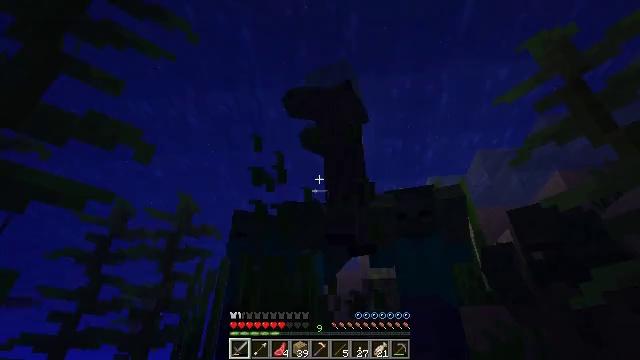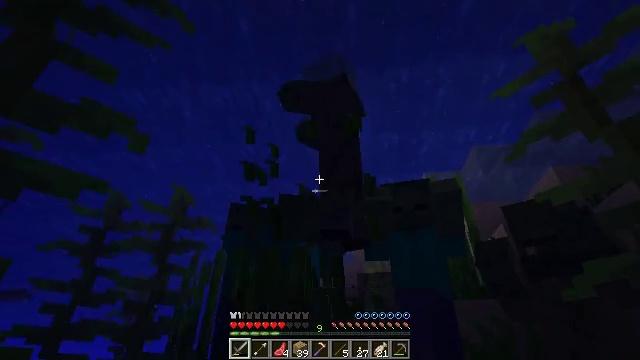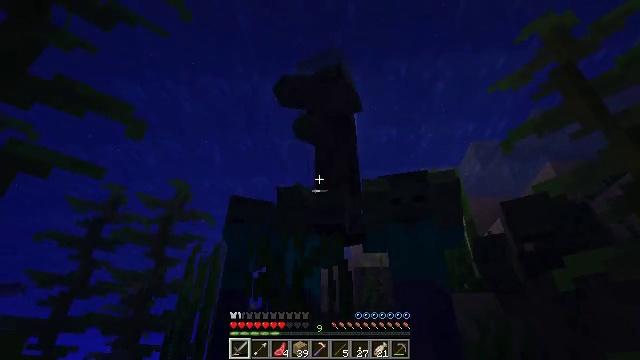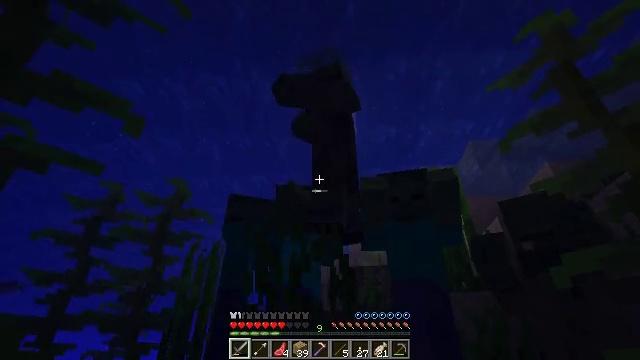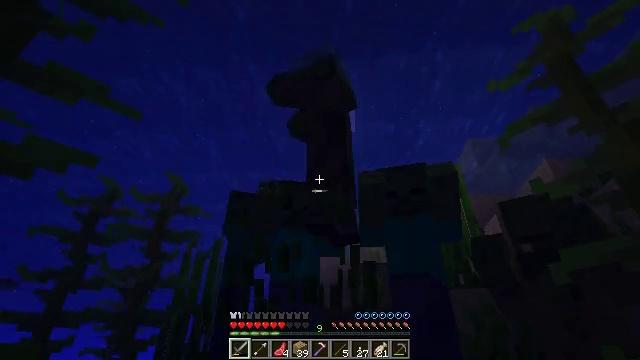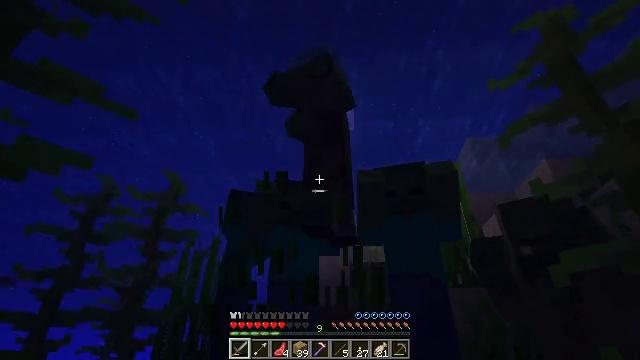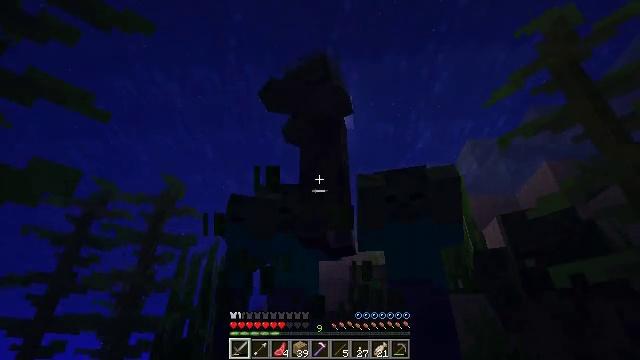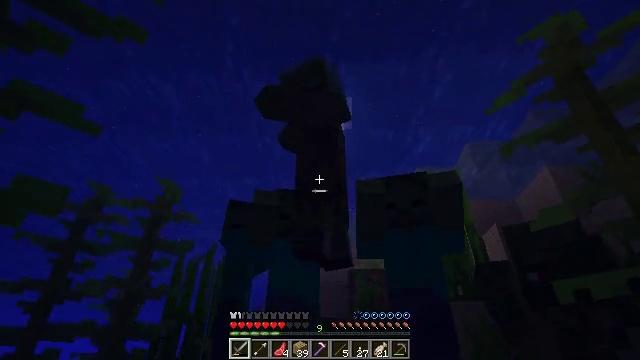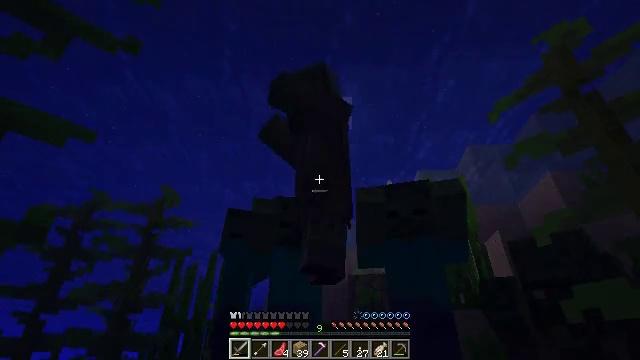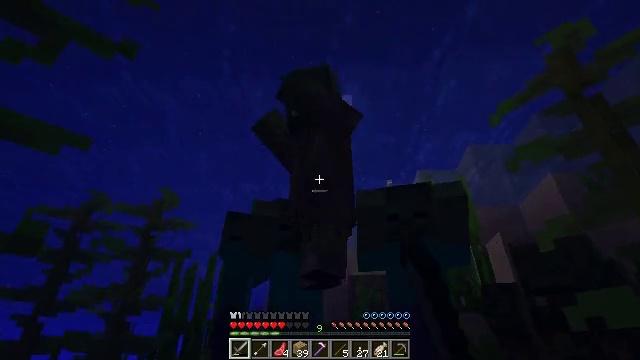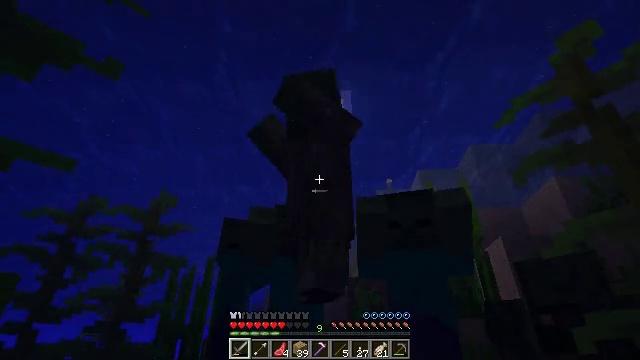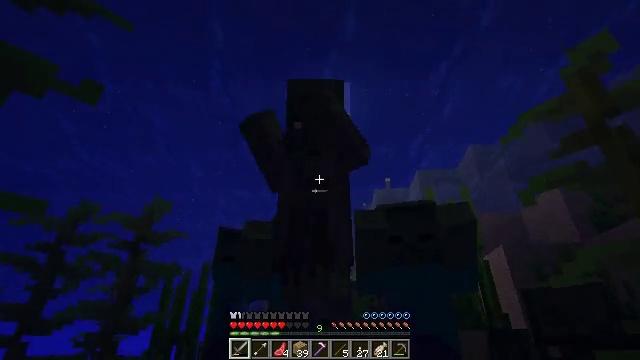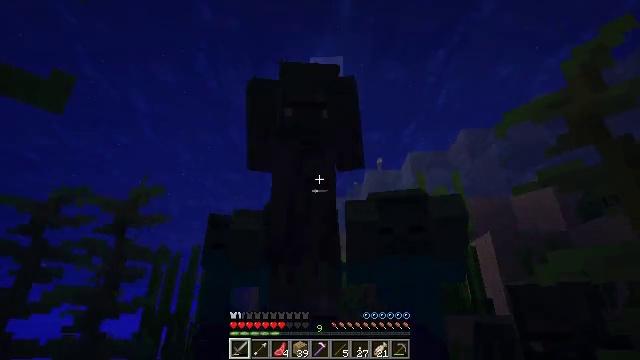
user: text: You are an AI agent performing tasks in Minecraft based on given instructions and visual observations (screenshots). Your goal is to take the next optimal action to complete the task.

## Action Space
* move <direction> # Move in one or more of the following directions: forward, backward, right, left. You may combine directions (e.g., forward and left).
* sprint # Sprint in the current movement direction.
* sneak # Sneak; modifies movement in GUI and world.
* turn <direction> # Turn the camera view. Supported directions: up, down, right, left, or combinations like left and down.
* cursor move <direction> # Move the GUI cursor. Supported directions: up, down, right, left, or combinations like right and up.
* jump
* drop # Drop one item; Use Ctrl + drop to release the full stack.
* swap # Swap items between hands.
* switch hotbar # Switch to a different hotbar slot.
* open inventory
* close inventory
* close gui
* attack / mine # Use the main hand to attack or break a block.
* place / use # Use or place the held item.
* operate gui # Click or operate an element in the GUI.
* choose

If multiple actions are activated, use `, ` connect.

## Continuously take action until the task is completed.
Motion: motion action
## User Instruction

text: Defeat the zombie villager.
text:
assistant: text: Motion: no_op
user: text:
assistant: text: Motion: no_op
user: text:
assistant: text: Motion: no_op
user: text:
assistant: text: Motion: jump
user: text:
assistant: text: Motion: jump
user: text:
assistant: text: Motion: jump
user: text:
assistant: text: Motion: jump
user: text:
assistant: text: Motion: attack / mine, jump
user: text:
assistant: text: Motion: attack / mine, jump
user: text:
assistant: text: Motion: attack / mine, jump
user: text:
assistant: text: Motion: turn down, jump
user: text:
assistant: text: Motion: turn right and down, jump
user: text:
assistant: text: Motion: jump